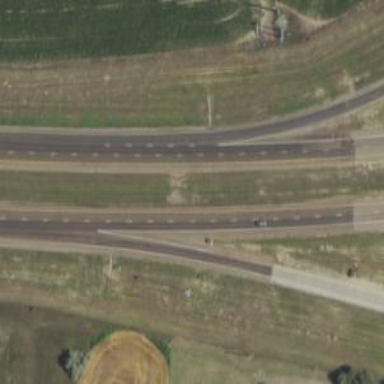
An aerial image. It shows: Dash road marking.